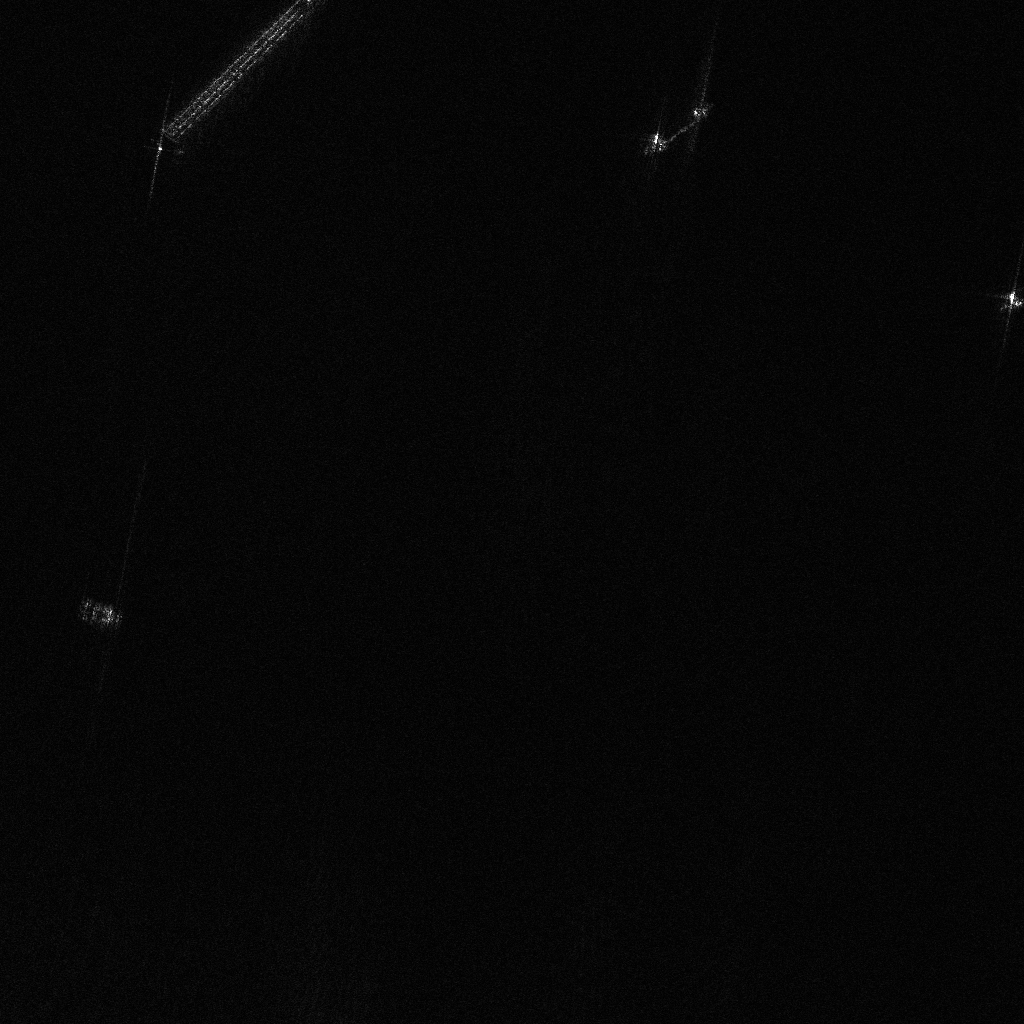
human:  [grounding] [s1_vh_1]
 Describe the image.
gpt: In the satellite image, there is  <ref>1 small dredger </ref> <box>[[65, 7, 67, 16, 55]]</box> located at top.